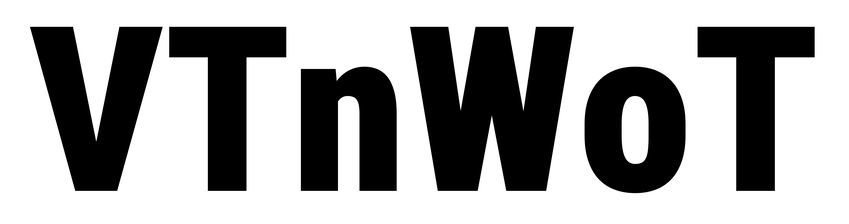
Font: Roboto_Condensed_Black